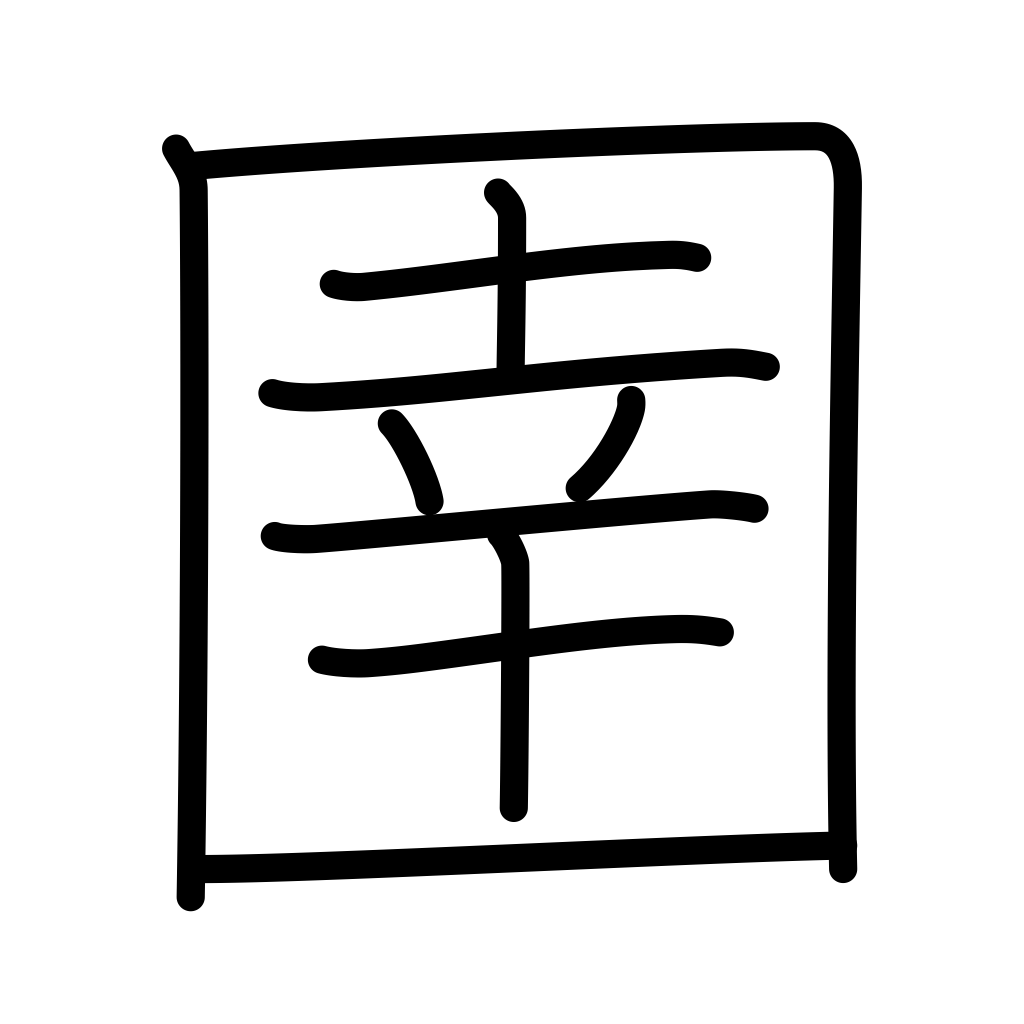
Meaning: prison, horse tender, ostler